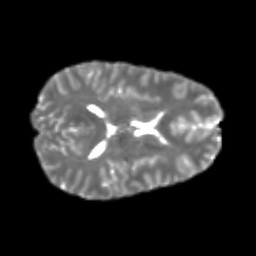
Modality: T2w
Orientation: axial
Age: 24
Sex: male
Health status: healthy
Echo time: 0.074 s